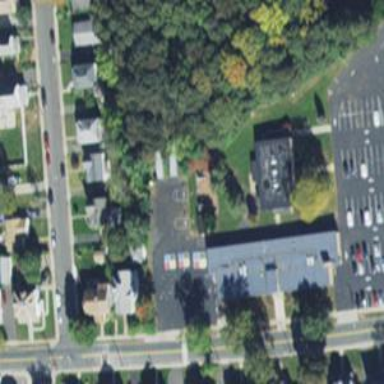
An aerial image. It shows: School.